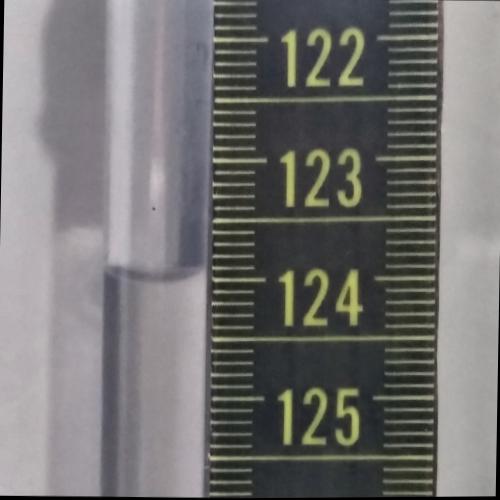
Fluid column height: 124.0 cm